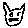
Label: cat